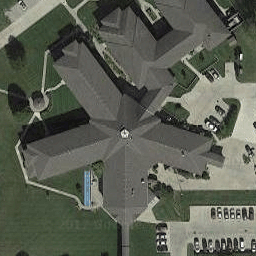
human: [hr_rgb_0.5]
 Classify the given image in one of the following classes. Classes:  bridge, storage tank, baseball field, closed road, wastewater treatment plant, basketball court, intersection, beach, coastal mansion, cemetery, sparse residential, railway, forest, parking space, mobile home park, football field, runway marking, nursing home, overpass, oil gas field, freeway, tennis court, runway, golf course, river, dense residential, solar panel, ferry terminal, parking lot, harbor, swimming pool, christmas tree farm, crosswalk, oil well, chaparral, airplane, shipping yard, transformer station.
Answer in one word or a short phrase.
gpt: nursing home